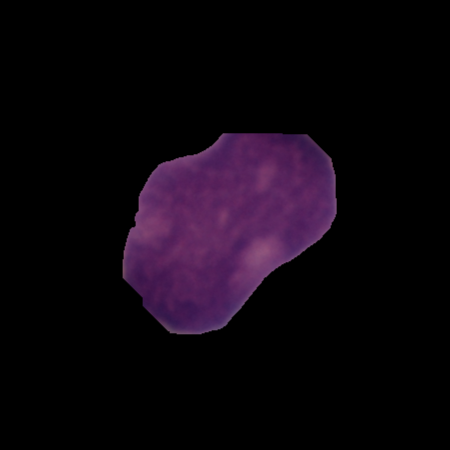
Label: cancer